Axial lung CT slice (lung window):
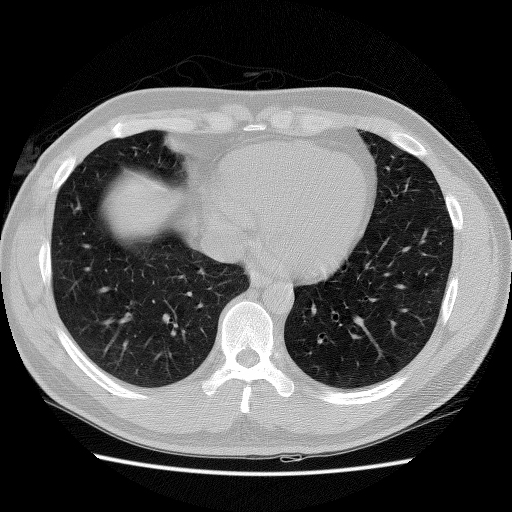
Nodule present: no